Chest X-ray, PA view. Patient: 28 years old, sex F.
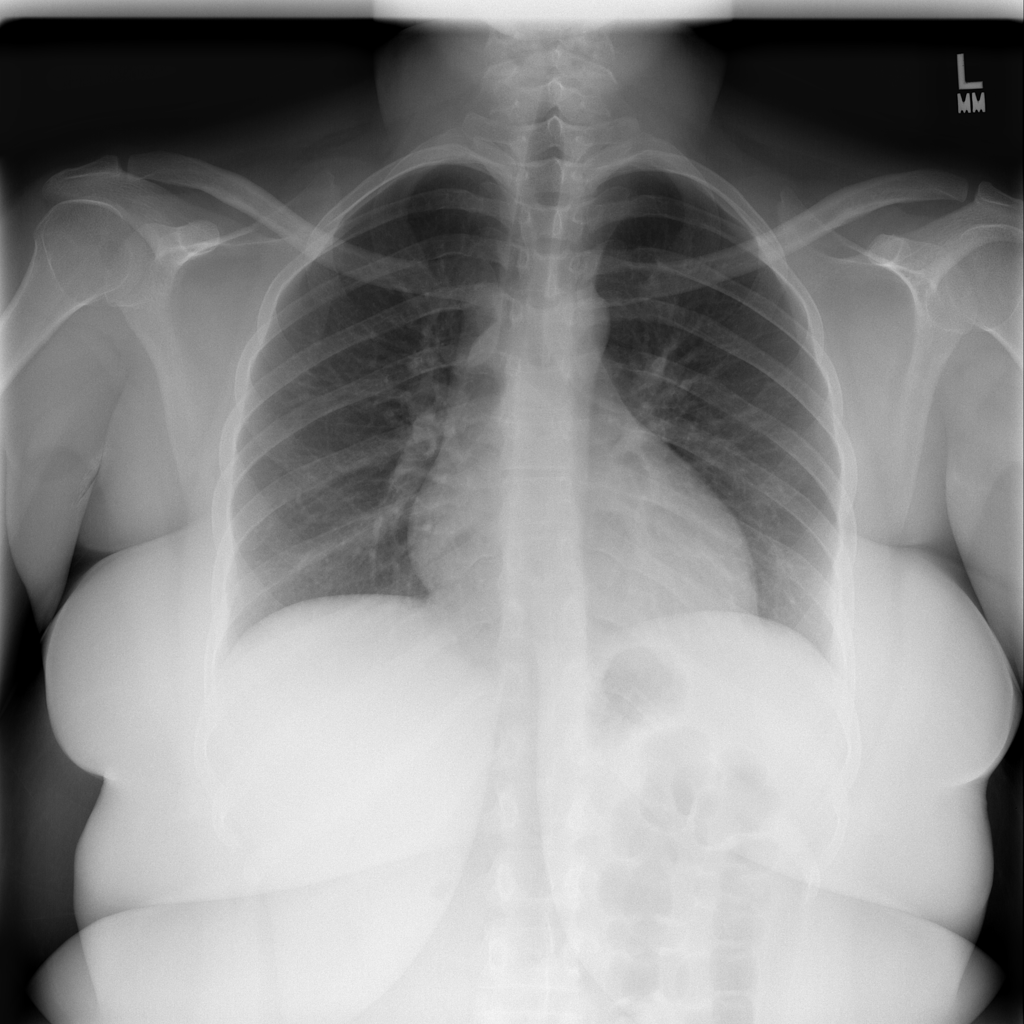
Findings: No Finding